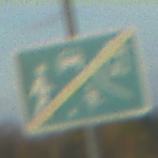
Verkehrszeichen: EndeVerkehrsberuhigterBereich
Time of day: SunriseSunset
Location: Outdoor (Nature)
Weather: PartlyCloudy
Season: NotSpecified
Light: Natural